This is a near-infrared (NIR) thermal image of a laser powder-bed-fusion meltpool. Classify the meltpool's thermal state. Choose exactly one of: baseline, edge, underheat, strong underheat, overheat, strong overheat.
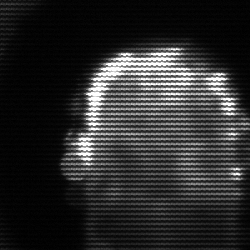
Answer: baseline